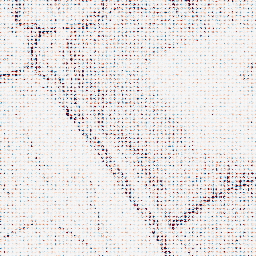
Category: wavelet
Decomposition family: wavelet_biorthogonal
Decomposition parameters: wavelet: bior2.4
level: 1
Upsampling method: sinc_hamming
Upsampling parameters: scale: 8
kernel_size: 4
Upsampling scale: 8